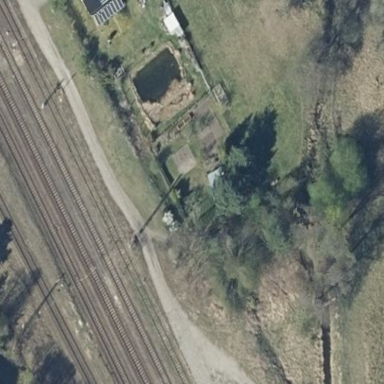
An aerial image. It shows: Fence surrounding allotments.